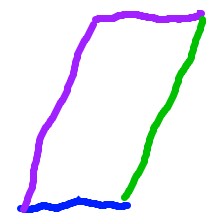
Shape: parallelogram